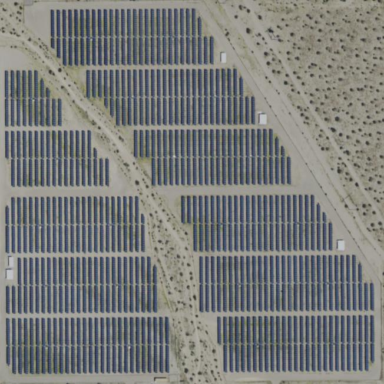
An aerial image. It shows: Solar power plant utilizing photovoltaic technology.